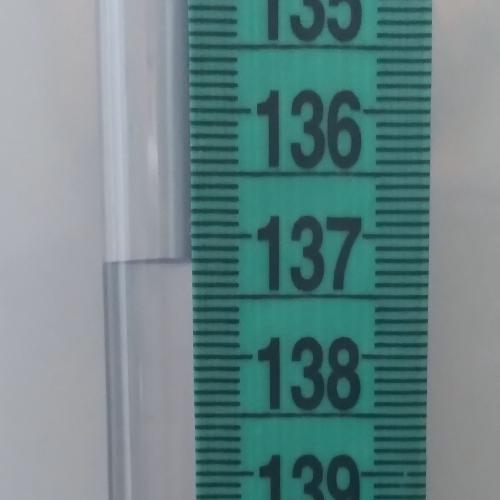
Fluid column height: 137.2 cm